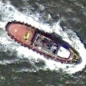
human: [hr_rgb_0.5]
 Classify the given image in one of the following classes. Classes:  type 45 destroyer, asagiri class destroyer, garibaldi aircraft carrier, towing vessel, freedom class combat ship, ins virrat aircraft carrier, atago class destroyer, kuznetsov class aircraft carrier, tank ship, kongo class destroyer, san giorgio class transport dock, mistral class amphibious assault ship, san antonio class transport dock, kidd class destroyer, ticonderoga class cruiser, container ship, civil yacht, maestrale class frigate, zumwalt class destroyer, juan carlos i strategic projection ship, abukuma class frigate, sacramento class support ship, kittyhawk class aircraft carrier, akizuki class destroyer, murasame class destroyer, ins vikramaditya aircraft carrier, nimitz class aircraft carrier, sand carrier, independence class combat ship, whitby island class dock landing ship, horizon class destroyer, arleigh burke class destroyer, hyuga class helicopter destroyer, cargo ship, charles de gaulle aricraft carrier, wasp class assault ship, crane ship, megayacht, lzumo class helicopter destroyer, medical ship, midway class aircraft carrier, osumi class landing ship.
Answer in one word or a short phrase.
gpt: Towing vessel